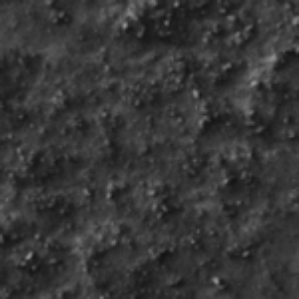
Label: frost